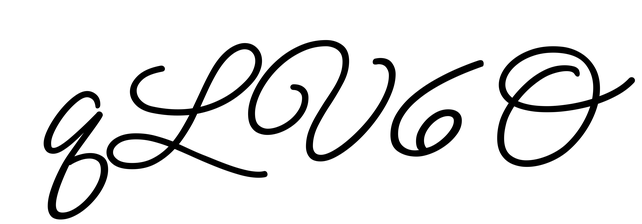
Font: MeowScript-Regular